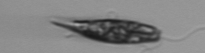
Label: Euglena